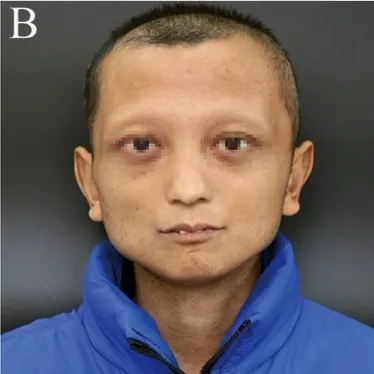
The patient's clinical features. (B) "bird" face and sparse eyebrows, exophthalmos.
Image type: medical_photograph (other_medical_photograph)